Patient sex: M
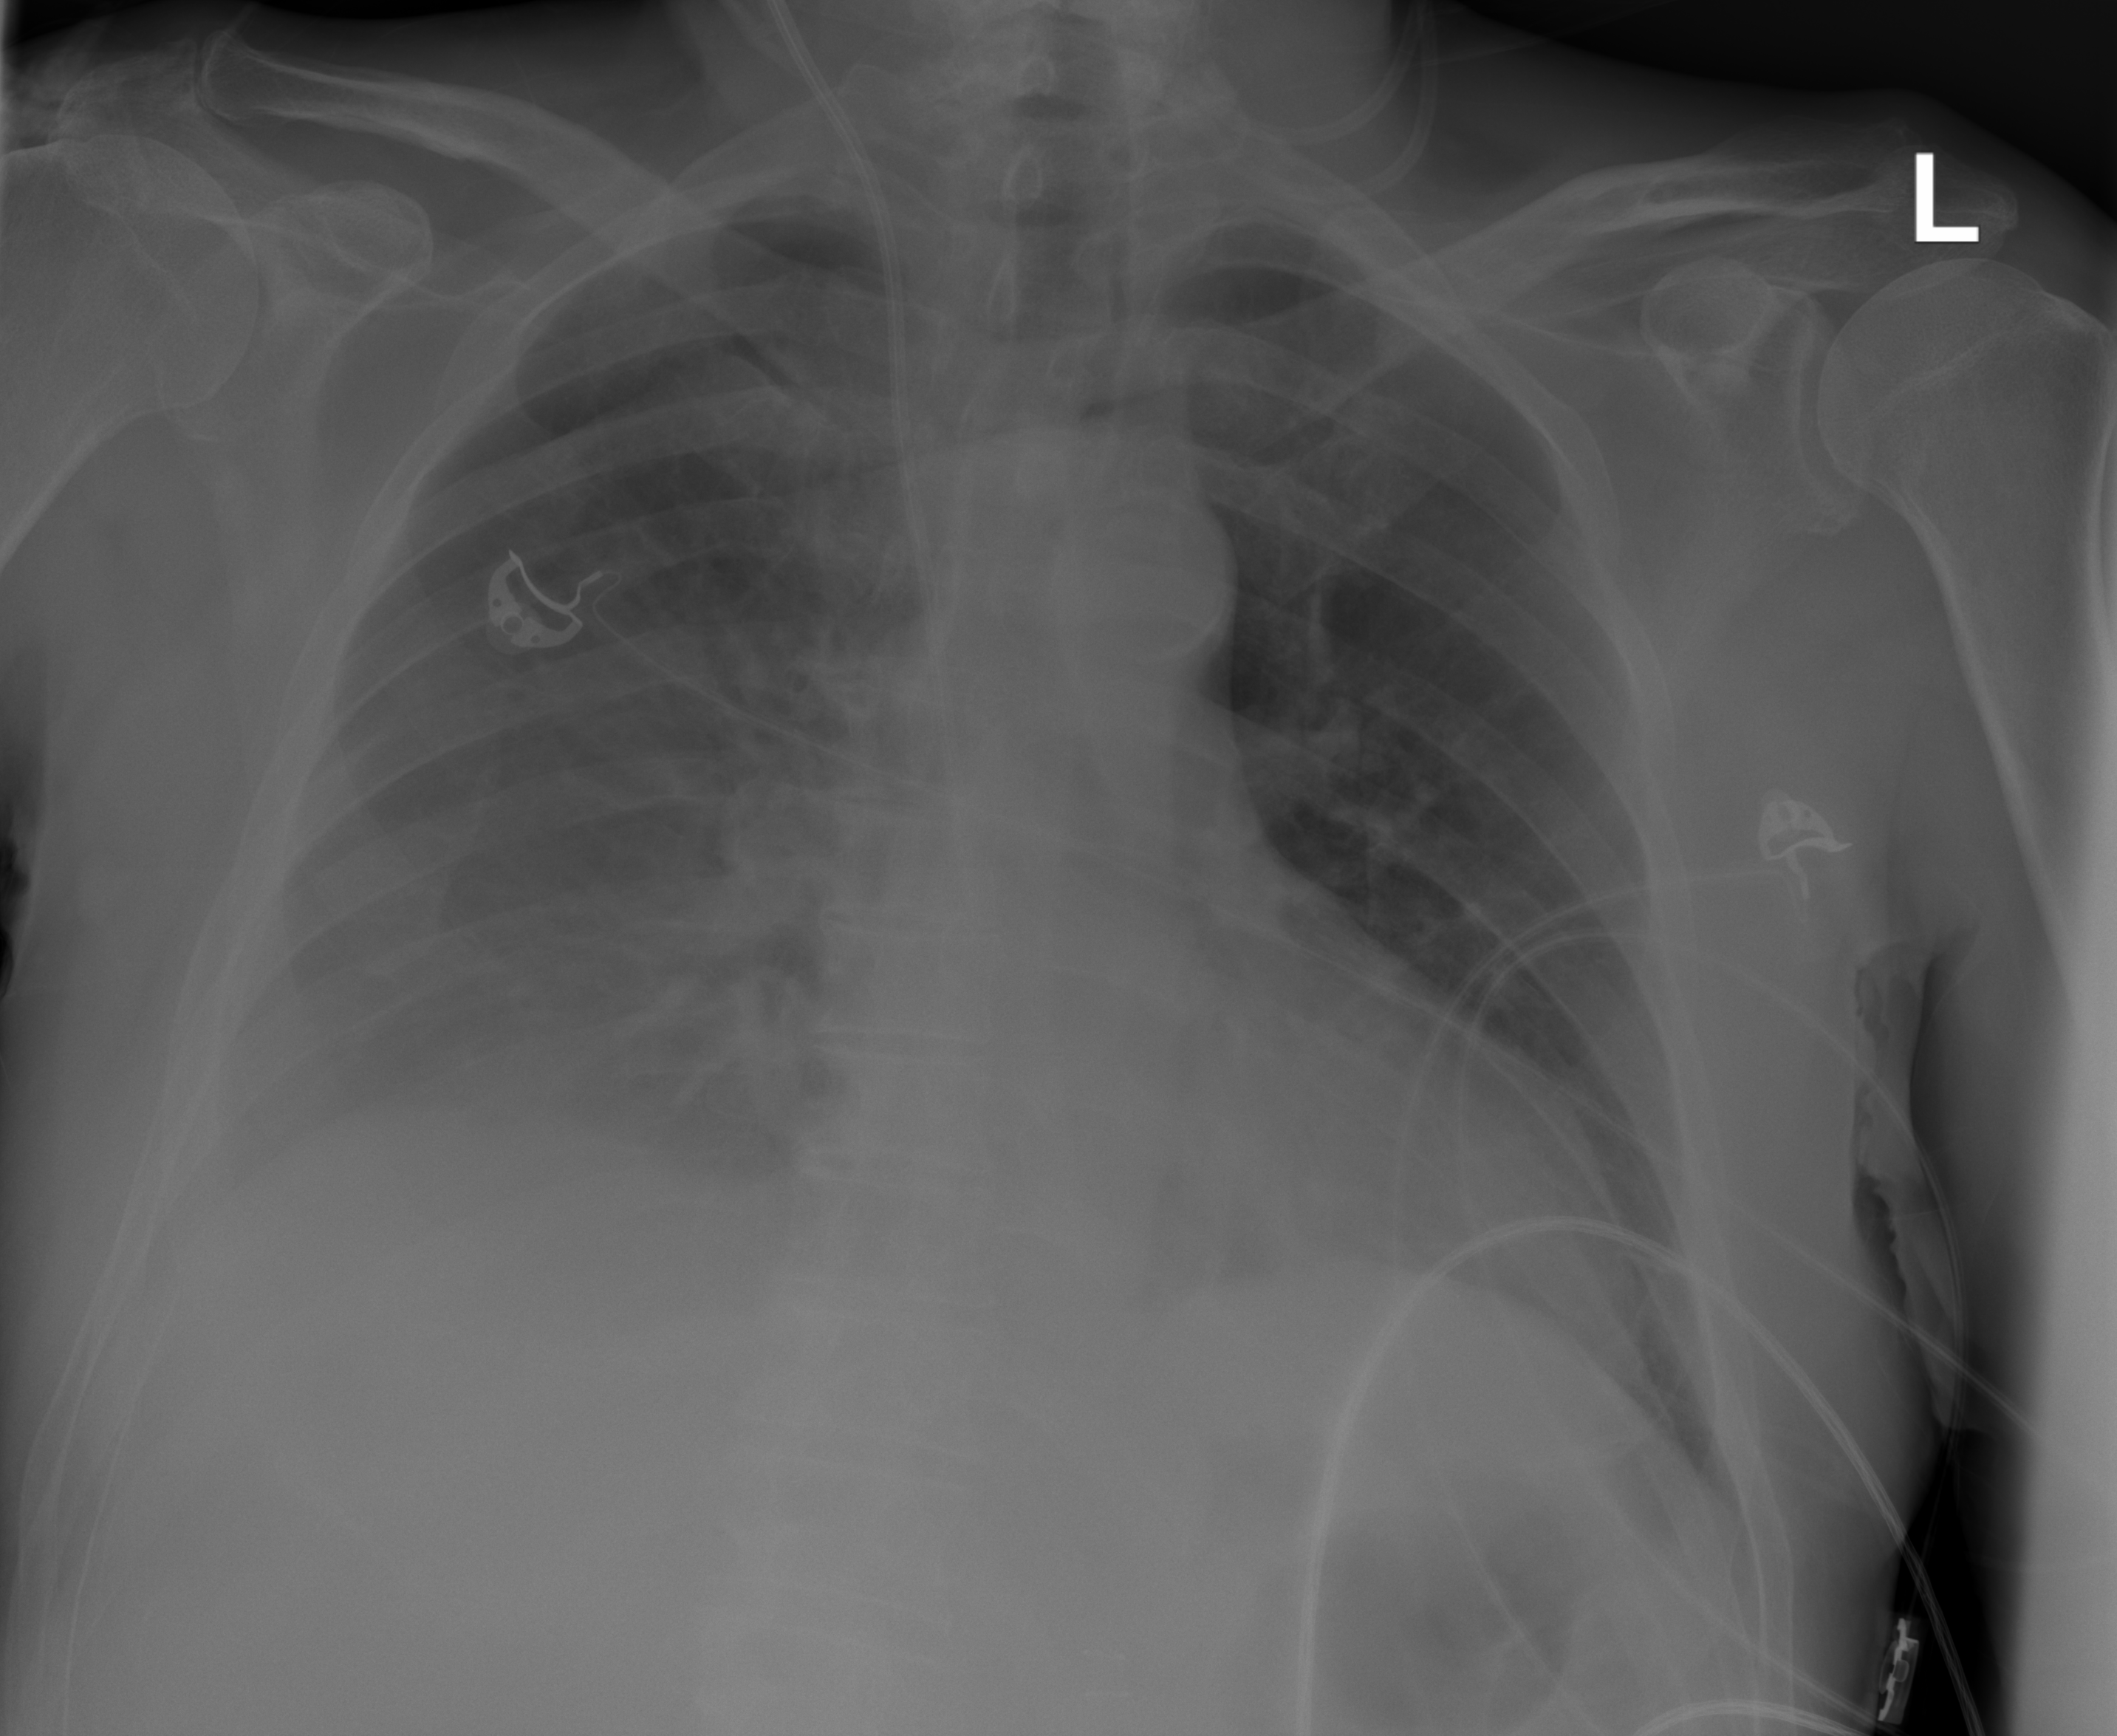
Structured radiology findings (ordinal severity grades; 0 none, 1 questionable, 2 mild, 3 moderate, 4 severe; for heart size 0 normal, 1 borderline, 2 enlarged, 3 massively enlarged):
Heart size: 2
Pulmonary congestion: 2
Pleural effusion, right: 2
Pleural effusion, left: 1
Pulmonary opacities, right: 0
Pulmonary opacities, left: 0
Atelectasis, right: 2
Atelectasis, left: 2